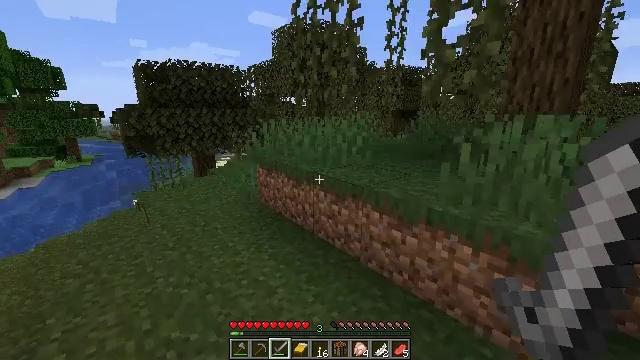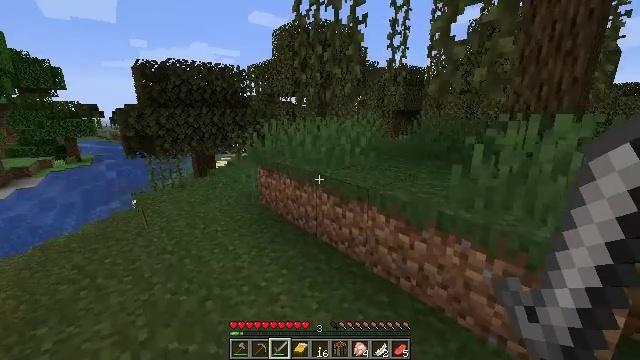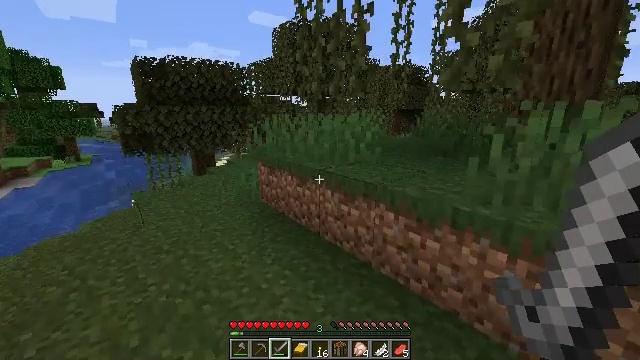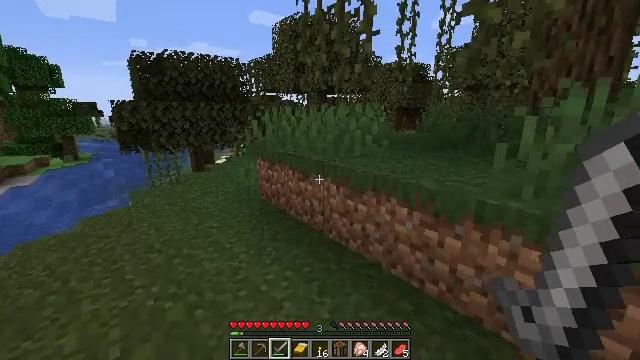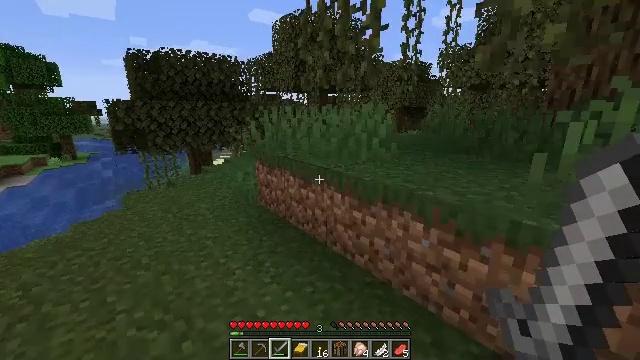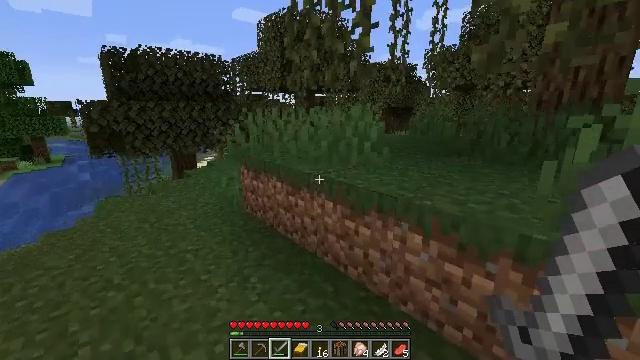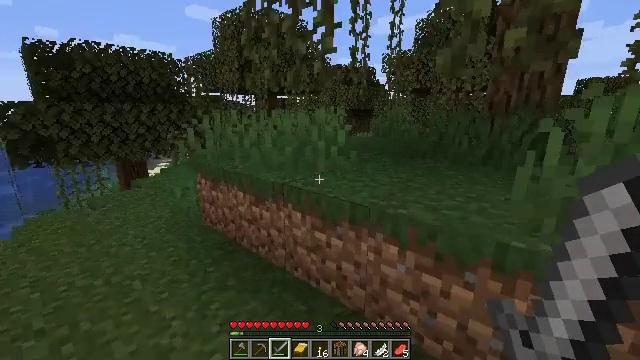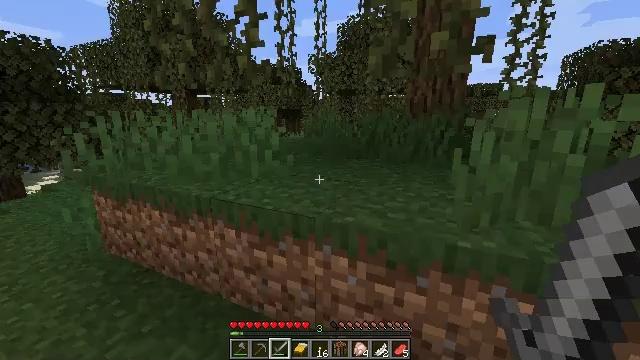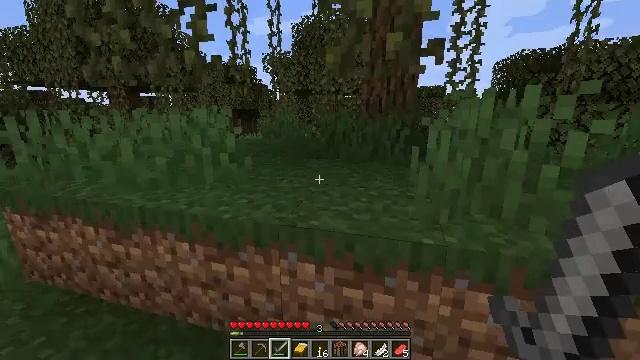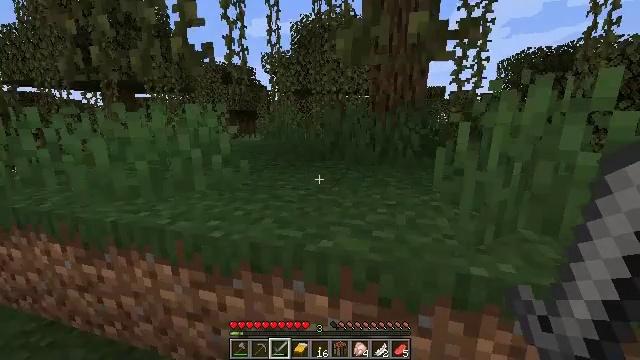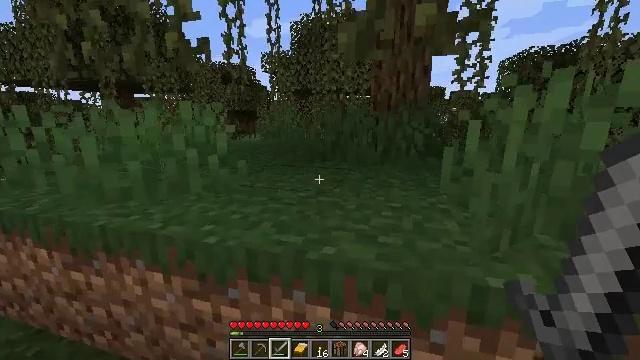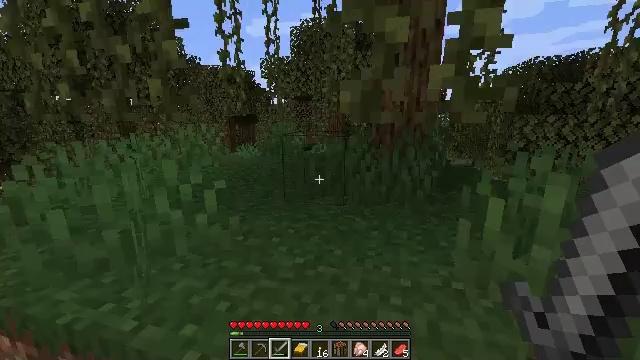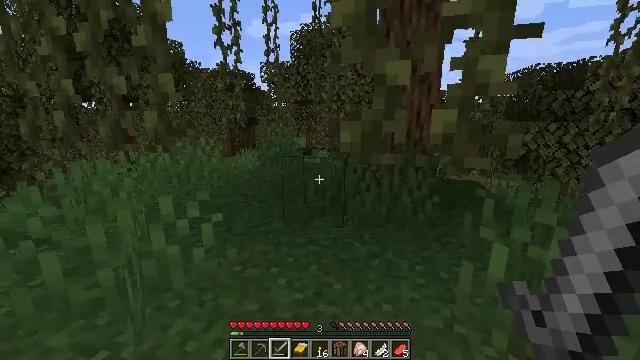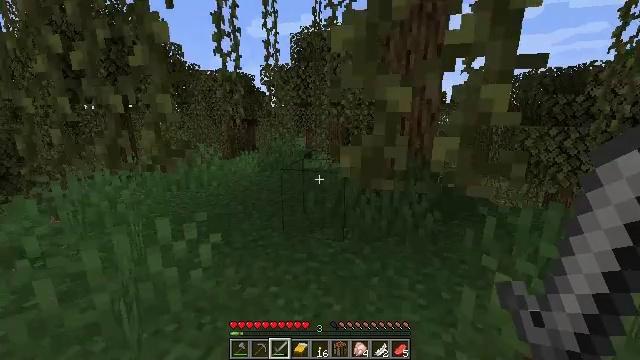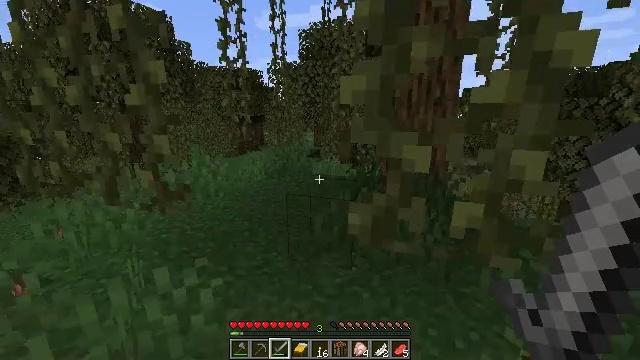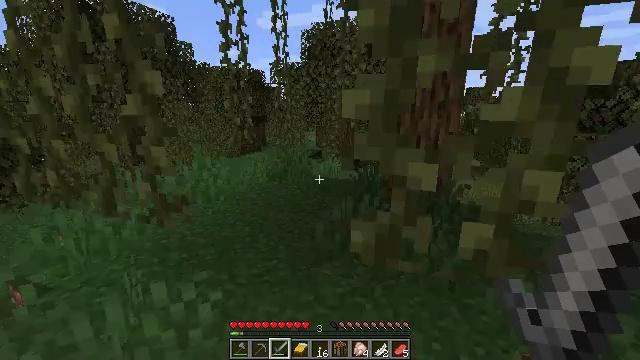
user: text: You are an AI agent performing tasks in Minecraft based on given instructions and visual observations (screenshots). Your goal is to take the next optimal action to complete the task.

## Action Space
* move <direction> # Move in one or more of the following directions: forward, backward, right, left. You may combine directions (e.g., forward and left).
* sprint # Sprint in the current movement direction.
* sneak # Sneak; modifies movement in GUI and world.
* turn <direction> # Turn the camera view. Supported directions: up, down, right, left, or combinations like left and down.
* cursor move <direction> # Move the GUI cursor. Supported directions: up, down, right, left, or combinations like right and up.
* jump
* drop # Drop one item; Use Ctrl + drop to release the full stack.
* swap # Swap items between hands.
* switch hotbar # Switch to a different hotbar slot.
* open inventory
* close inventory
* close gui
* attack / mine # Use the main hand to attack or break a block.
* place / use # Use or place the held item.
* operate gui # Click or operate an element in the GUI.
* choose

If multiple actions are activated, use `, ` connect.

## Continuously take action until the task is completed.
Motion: motion action
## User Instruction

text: Kill mobs.
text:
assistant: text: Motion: move forward
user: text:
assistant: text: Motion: move forward
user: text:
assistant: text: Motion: move forward
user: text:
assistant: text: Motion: move forward
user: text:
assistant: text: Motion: move forward, turn right
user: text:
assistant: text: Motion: move forward, turn right
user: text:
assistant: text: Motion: move forward, turn right
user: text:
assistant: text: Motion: move forward, turn right
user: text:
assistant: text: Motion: move forward
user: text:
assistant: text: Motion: move forward
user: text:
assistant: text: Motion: move forward, jump
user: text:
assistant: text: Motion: move forward, jump
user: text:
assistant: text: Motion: move forward, jump
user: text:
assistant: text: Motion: move forward, turn left and down, jump
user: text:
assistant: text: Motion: move forward
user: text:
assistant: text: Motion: move forward
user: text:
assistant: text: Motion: move forward
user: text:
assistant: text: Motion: move forward
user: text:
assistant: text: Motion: move forward
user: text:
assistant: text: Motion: move forward
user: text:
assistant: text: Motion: move forward
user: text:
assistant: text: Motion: move forward
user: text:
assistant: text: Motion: move forward
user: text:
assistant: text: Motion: move forward
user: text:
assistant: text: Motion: move forward
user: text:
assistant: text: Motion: move forward
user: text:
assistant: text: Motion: move forward
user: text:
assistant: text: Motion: move forward
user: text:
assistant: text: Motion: move forward
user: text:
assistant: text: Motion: move forward